Question: I have a following code in aspx page:
'''
<TABLE id="tblGeneratedTo" cellspacing="0" cellpadding="0" width="100%" align="left" border="0" runat="server">
<TR>
<td width="20%" align="left"><FONT face="Verdana" size="2"><strong>To:</strong></FONT>&nbsp;</TD>
<td width="80%">
<asp:textbox id="txtGeneratedTo" runat="server" CssClass="ptinput" MaxLength="10" Width="90px"></asp:textbox>
<A onclick="window.open('../calPopUp.aspx?textbox=txtGeneratedTo','cal','width=230,height=190,left=400,top=200')"
href="javascript:;"> <IMG src="../images/SmallCalendar.gif" border="0"></A> <FONT class="fontbody">
(mm/dd/yyyy)</FONT>
</TD>
</TR>
<tr>
<td colspan="2" align="right">
<asp:RegularExpressionValidator ID="Regularexpressionvalidator4" runat="server" CssClass="fontbody"
Display="Dynamic" ErrorMessage="*Date should be in (mm/dd/yyyy) format."
ValidationExpression="^([\d]{1,2}/[\d]{1,2}/[\d]{4})$"
ControlToValidate="txtGeneratedTo"></asp:RegularExpressionValidator>
<asp:CompareValidator ID="CompareValidator6" runat="server" CssClass="fontbody"
Display="Dynamic" ErrorMessage="'End' date cannot fall before 'Start' date."
ControlToValidate="txtGeneratedTo" Type="Date" Operator="GreaterThanEqual"
ControlToCompare="txtGeneratedFrom"></asp:CompareValidator>
</td>
</tr>
</TABLE>
'''
(mm/dd/yyyy)
Here I have a textbox and two validation controls on it viz. regular expression and compare on actual page when I put some garbage value in textbox I see both the message at a time:

I want to see only one message at a time. Most preferably show comparevalidator message iff regularexpression validator is satisfied or else show only regularexpression validator.
How to achieve this? It will be easy if we can do something for this from MarkUp only rather than codebehind.
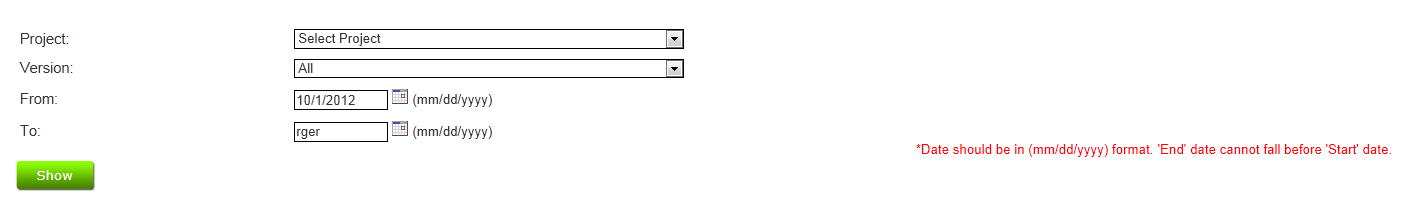
Answer: For this you have to use CustomValidator. The Validator
'''
<asp:CustomValidator ID="CompareDateValidator" runat="server"
ClientValidationFunction="CompareDateValidatorClient"
ErrorMessage="Some error message" />
'''
The 'ClientValidationFunction' that accompanies this
'''
function CompareDateValidatorClient(sender, args) {
var fromValue = document.getElementById('<%=txtGeneratedFrom.ClientID%>').value;
var toValue = document.getElementById('<%=txtGeneratedTo.ClientID%>').value;
var isValid = false;
if (ValidateDate(fromValue)) {
if (ValidateDate(toValue)) {
if (Date.parse(toValue) > Date.parse(fromValue)) {
isValid = true;
}
else
sender.innerHTML = "'End' date cannot fall before 'Start' date.";
}
else
sender.innerHTML = "To date should be in (mm/dd/yyyy) format.";
}
else
sender.innerHTML = "From date should be in (mm/dd/yyyy) format.";
args.IsValid = isValid;
}
function ValidateDate(str) {
var rm_date = /^(0<URL>\d\d$/;
//triple check for not empty, mm/dd/yyyy format and whether the date is valid
return (str.trim() !== "" && str.match(rm_date) && !isNaN(Date.parse(str)));
}
//remedial javascript. trim function
if (!String.prototype.trim) {
String.prototype.trim = function () {
return this.replace(/^\s*(\S*(?:\s+\S+)*)\s*$/, "$1");
};
}
// ControlToValidate property supports hooking up single element.
//The below hack hooks both txtGeneratedFrom and txtGeneratedTo to the validator
var validatorObj = document.getElementById("<%= CompareDateValidator.ClientID %>");
ValidatorHookupControlID("<%= txtGeneratedFrom.ClientID %>", validatorObj);
ValidatorHookupControlID("<%= txtGeneratedTo.ClientID %>", validatorObj);
'''